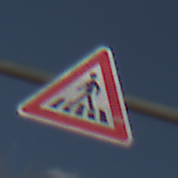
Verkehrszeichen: FussgaengerueberwegRechts
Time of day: MorningAfternoon
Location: Outdoor (Nature)
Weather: PartlyCloudy
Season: NotSpecified
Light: Natural